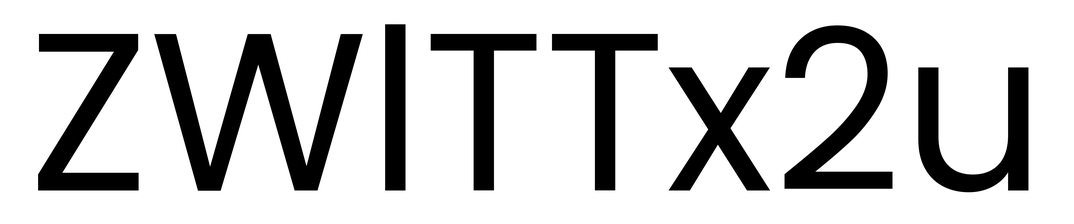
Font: Poppins-Regular